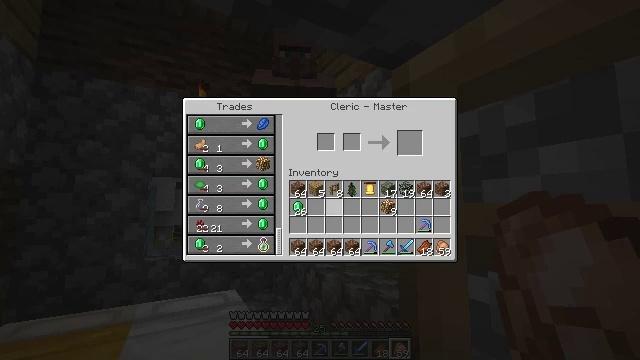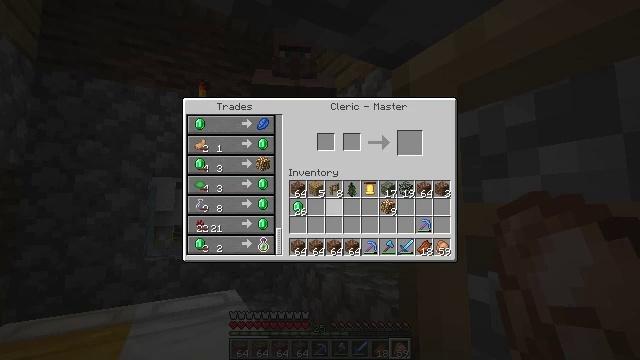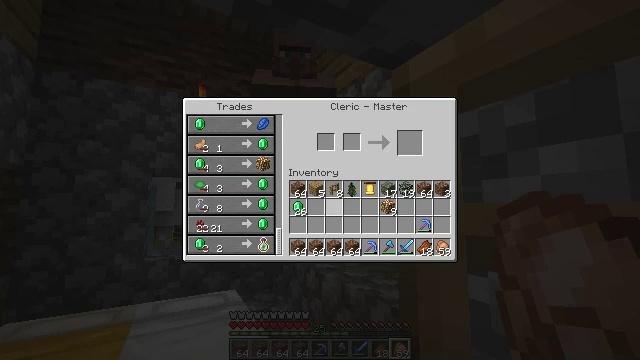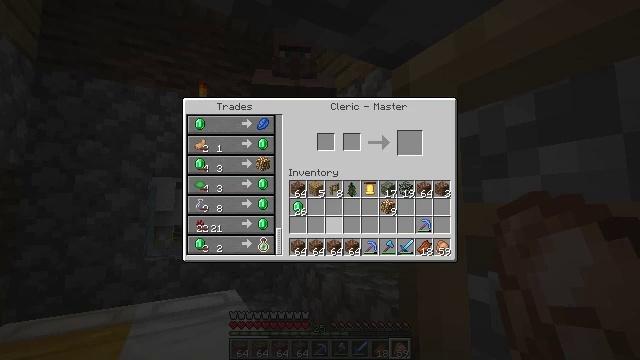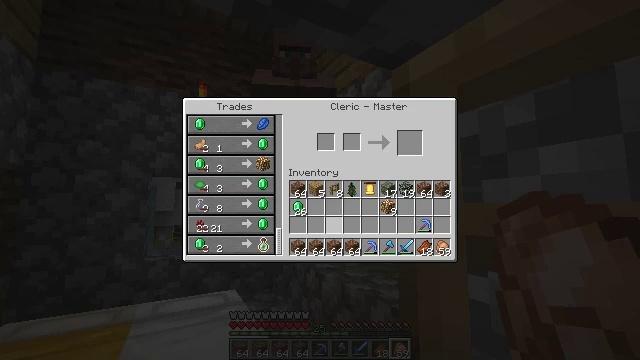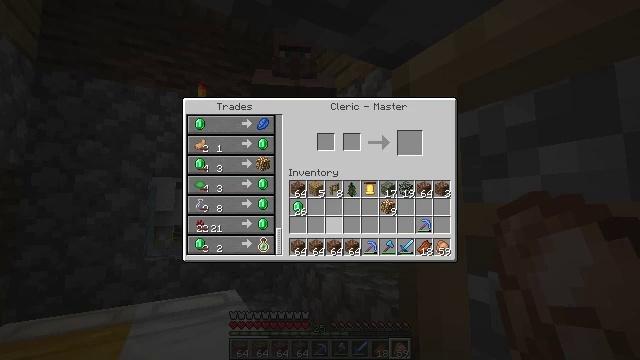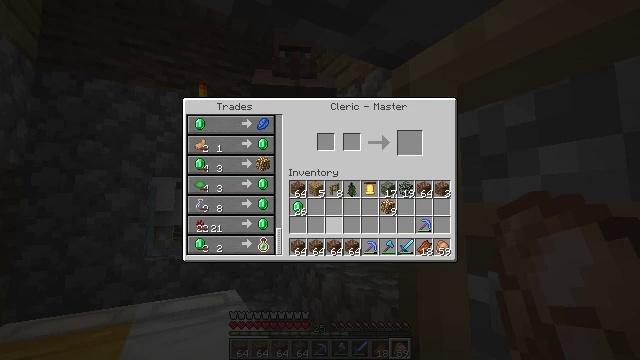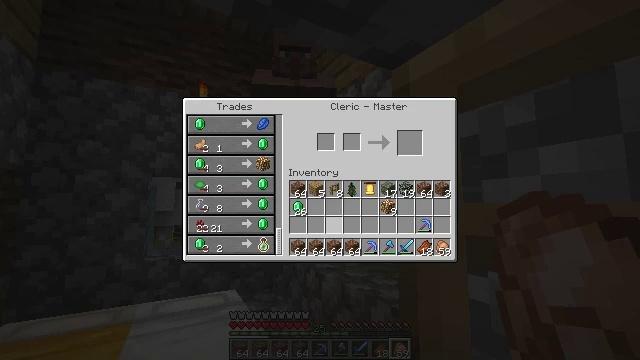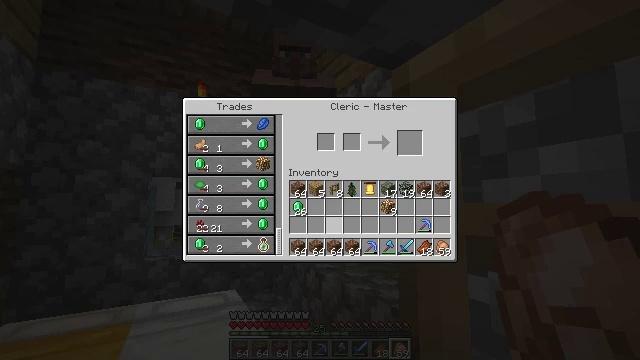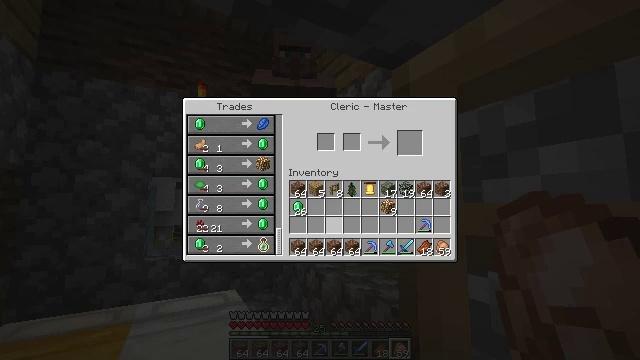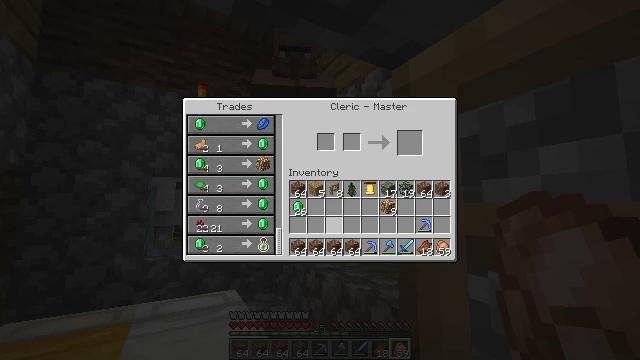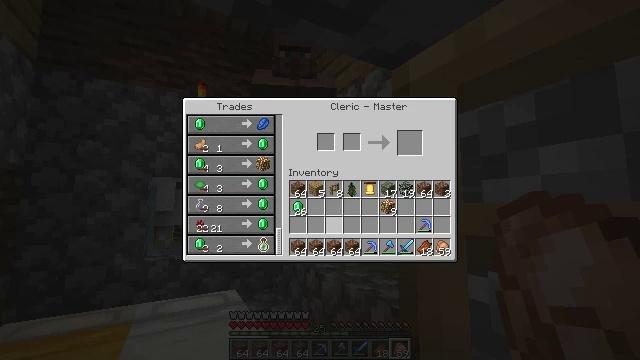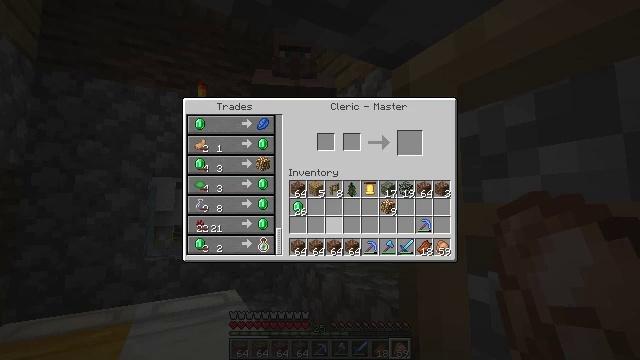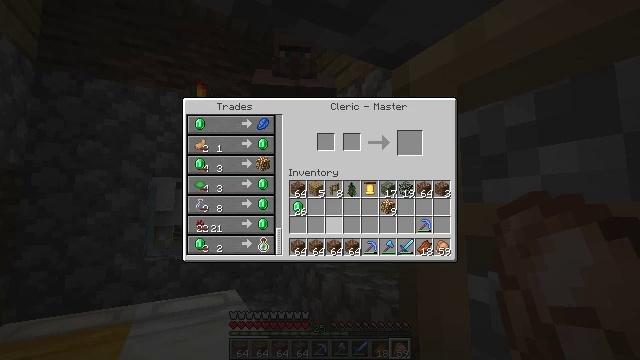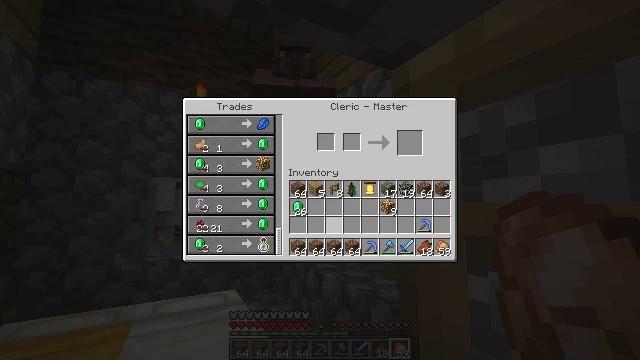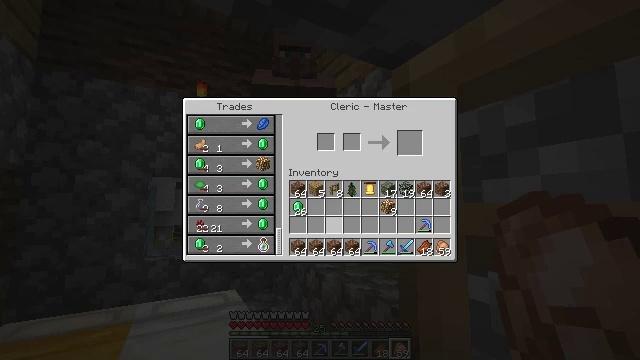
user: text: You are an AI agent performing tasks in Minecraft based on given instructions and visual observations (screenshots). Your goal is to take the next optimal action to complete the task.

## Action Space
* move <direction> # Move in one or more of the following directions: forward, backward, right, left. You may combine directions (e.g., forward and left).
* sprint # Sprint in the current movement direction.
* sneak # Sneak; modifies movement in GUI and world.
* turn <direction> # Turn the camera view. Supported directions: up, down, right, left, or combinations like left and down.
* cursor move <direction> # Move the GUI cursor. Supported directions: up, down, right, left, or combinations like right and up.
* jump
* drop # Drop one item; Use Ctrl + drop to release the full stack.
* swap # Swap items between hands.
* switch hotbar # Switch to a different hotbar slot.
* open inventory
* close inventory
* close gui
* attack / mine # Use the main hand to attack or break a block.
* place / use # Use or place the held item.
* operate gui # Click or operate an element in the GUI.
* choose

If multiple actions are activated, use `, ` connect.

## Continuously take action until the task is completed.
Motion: motion action
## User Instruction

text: Make a glowstone using four glowstone dust.
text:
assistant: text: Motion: no_op
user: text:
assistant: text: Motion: no_op
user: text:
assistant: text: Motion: no_op
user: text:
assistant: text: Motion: no_op
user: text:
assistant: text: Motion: no_op
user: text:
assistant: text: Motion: no_op
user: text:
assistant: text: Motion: no_op
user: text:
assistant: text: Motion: no_op
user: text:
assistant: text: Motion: no_op
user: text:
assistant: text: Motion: no_op
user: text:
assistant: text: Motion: no_op
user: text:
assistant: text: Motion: no_op
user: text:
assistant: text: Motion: no_op
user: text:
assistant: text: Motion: no_op
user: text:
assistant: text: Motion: no_op
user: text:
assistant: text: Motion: no_op
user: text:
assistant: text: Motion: no_op
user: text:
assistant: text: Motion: no_op
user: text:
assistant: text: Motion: no_op
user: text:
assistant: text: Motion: no_op
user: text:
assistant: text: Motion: no_op
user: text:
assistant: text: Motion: no_op
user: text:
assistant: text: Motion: no_op
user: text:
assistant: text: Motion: no_op
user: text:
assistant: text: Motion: no_op
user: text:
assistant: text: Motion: no_op
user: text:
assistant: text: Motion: no_op
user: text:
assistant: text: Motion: no_op
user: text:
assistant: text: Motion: no_op
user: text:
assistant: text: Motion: no_op